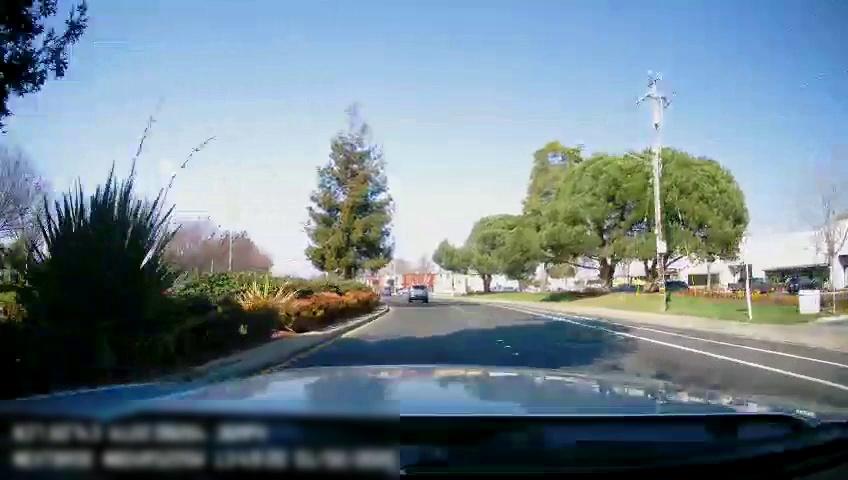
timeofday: Day
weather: Sunny
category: Drivable Space
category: Vehicles | SUV
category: Lanes | Alternate Lane
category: Lanes | Alternate Lane
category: Lanes | Alternate Lane
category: Lanes | Current Lane